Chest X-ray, PA view. Patient: 6 years old, sex M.
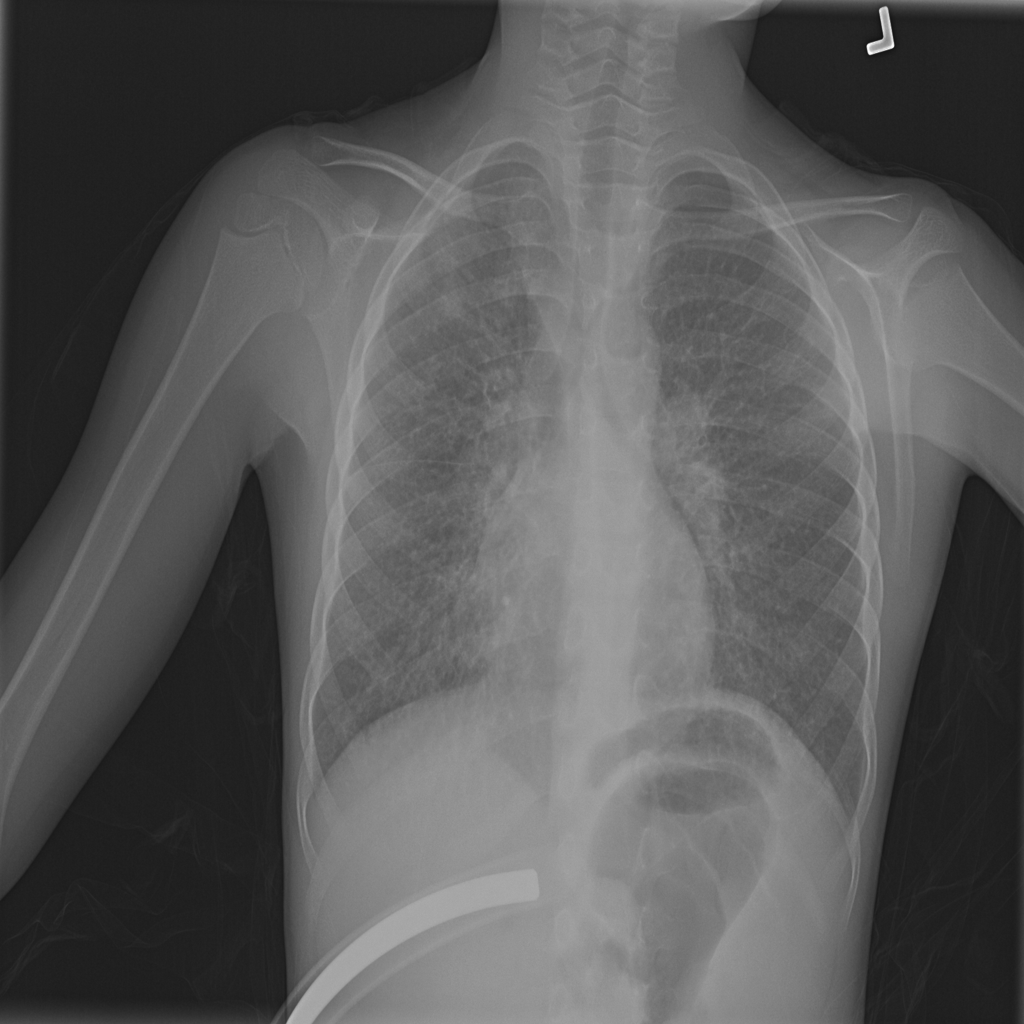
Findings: Nodule